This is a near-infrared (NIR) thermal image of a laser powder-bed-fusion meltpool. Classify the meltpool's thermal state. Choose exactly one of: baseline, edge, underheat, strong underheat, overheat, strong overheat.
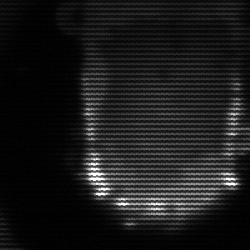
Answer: baseline